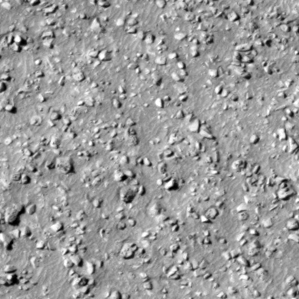
Label: non_frost